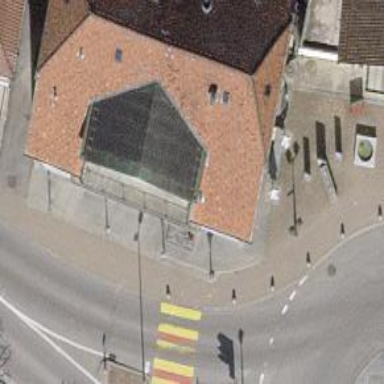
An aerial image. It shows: Restaurant.